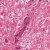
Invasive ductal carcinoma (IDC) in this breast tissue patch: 0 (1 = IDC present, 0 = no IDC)